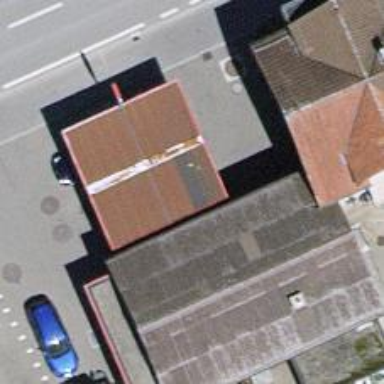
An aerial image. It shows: Fuel station.